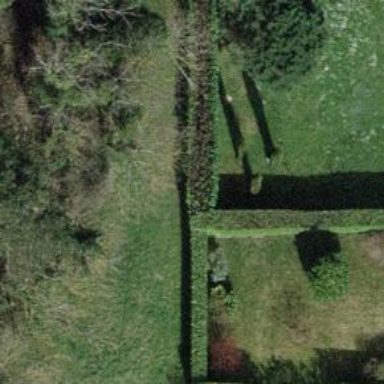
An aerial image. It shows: Fence.